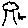
Label: tree